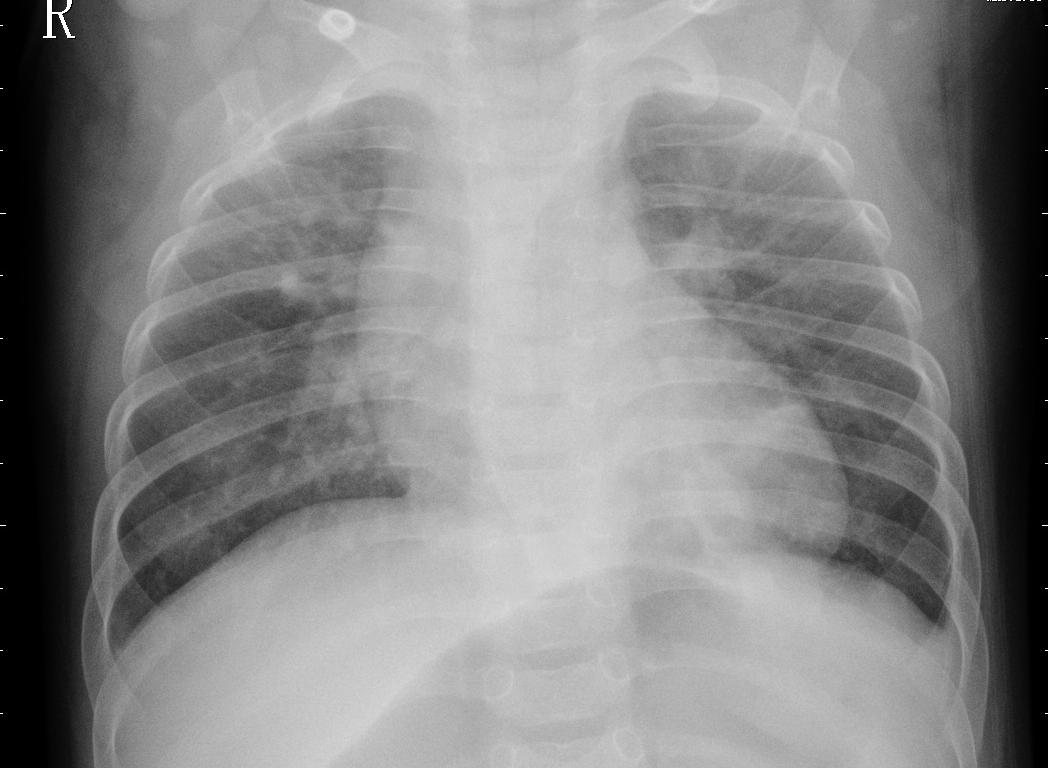
Diagnosis: PNEUMONIA